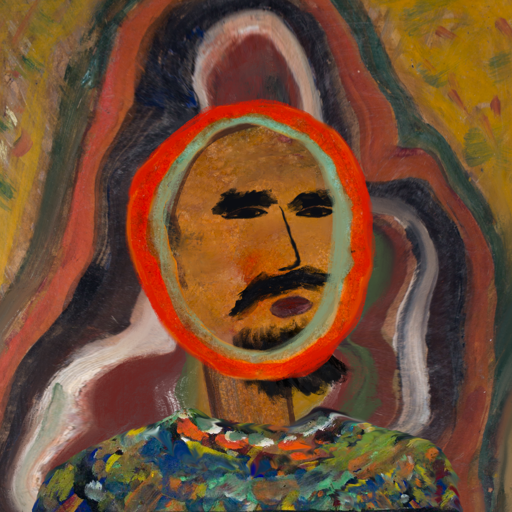
Background: AfterRaid, Head And Neck Side: Pipe, Face Side: Mosgoul, Bust: An_Impression, Hair Side: Sisters, Head Accessory: Blank, Second Necklace: Blank, Necklace: Blank, Baby: Blank